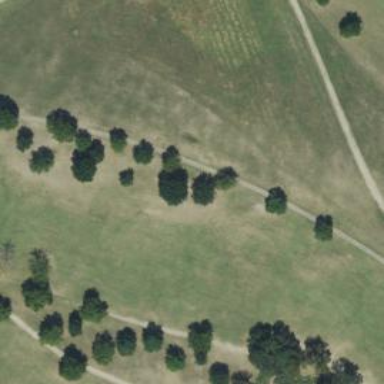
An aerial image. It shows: Path designated for golf carts.